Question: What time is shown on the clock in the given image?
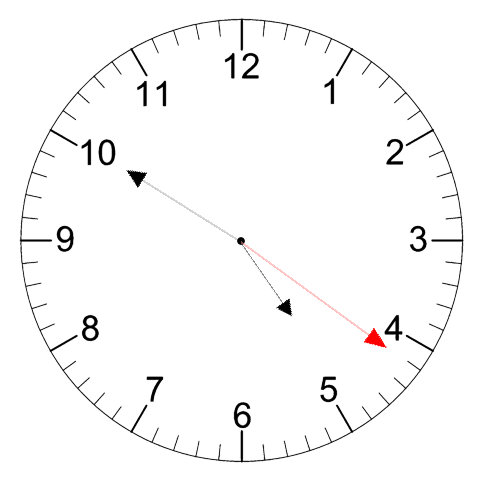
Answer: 04:50:21